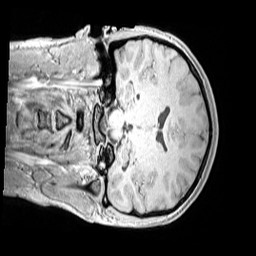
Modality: MP2RAGE
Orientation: coronal
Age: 12
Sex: female
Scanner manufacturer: siemens
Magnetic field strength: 3 T
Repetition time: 4 s
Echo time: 0.00299 s